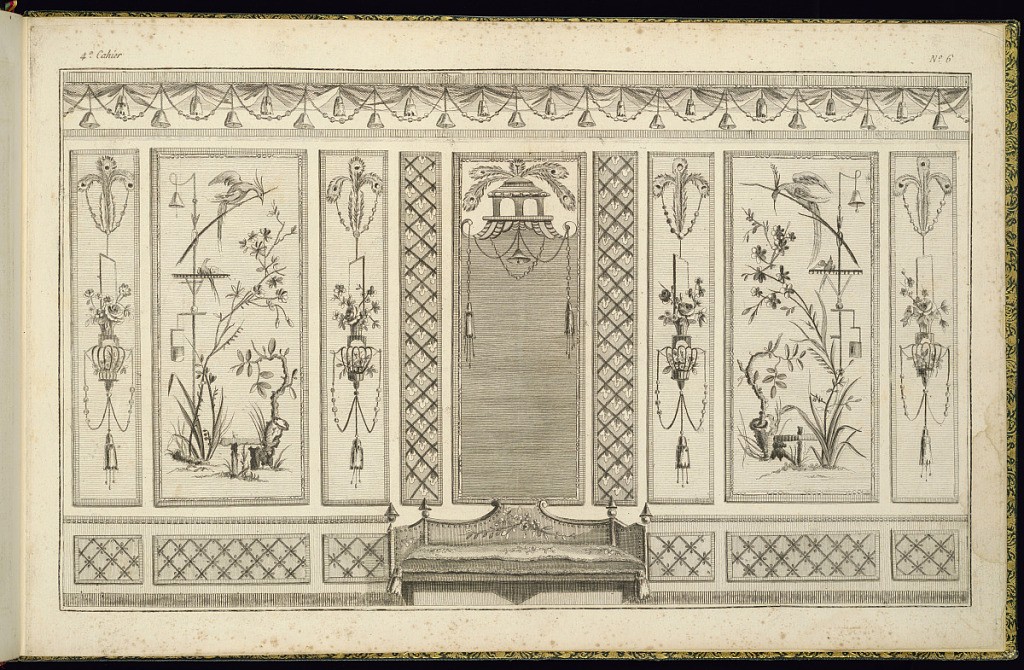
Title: Interior Wall Elevation with a Sofa
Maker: Pierre Ranson, French, 1736–1786
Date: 1779–84
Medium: Etching and engraving on laid paper
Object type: Print
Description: A design for an interior wall featuring ornately painted panels with a sofa in the center and mirror above decorated with ‘'chinoiseries'' motifs (European decorative arts and architectural style inspired by fanciful ideas of China and East Asia). The panels feature flowering branches, birds, platform structures, bells, baskets of flowers, festoons of pearls or beads, peacock feathers, and fretwork or diaper patterns. The central mirror is decorated with a roof-like canopy over-mirror panel topped with peacock feathers and hanging bells and festoons of beads. The sofa is upholstered with floral textiles. The plate is numbered.